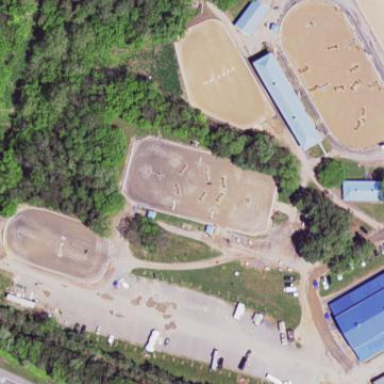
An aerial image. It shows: Equestrian pitch for leisure land activities.